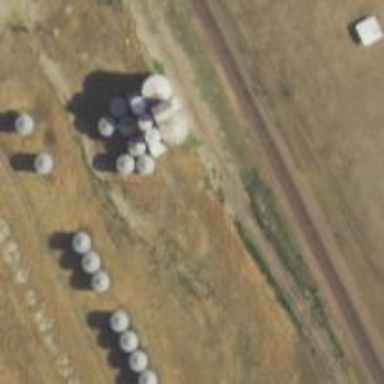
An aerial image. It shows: Silo.